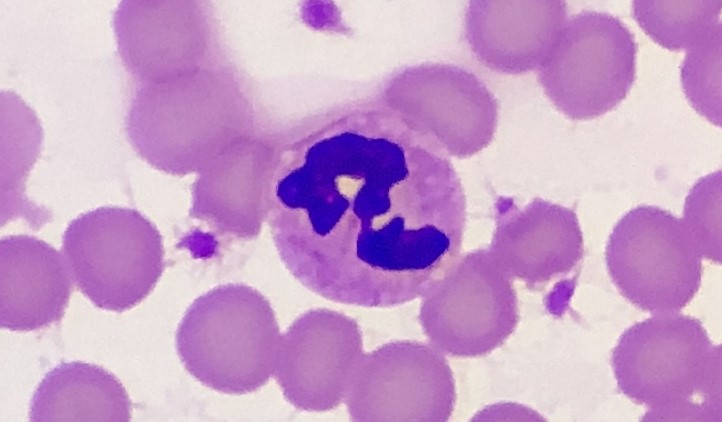
White blood cell type: Neutrophil